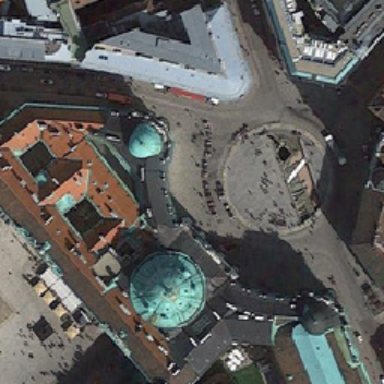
There are many rotunda in the church area .